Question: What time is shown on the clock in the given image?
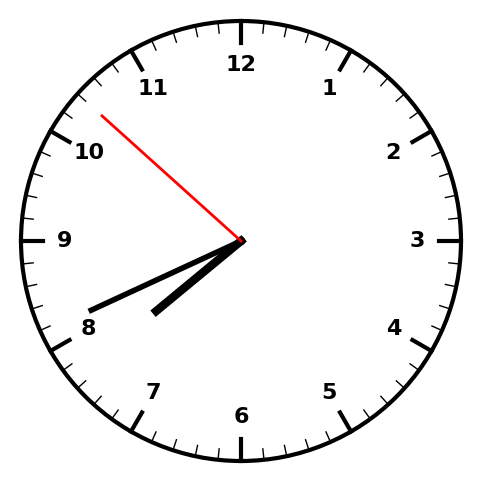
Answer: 07:40:52